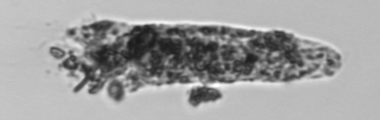
Label: fecal_pellet